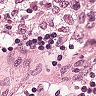
Metastatic tissue present: no